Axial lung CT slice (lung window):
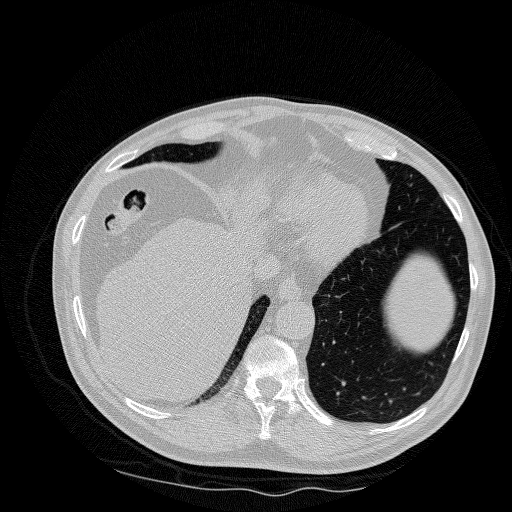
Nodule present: no